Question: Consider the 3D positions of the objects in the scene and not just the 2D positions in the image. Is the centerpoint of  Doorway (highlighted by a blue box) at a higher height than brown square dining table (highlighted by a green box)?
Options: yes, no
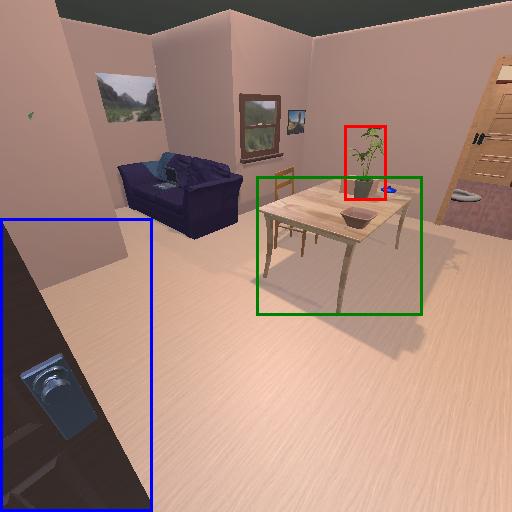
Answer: yes